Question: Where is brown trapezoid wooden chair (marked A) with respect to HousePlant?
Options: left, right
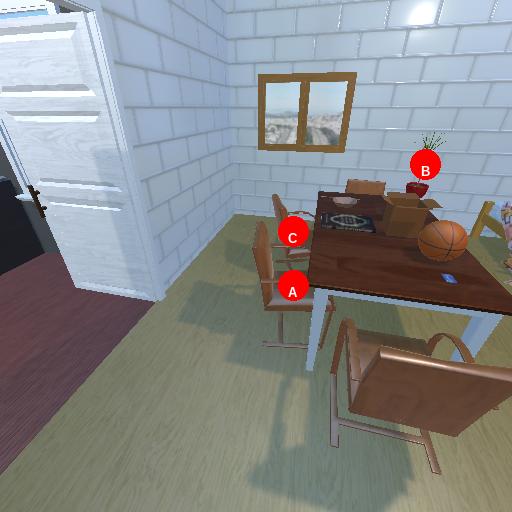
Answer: left